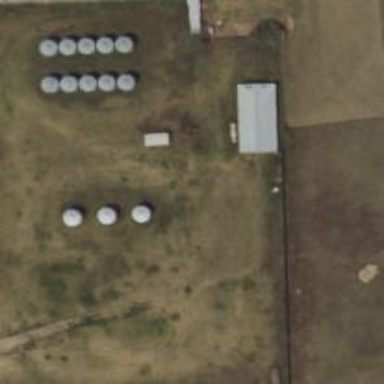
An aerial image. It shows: Silo.